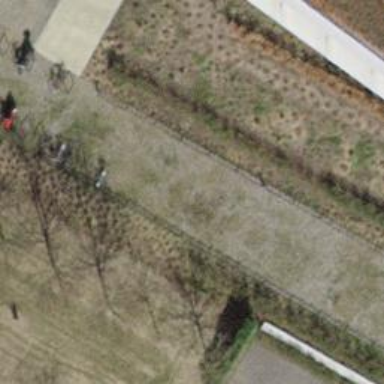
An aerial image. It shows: Bicycle parking area.